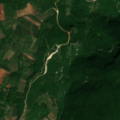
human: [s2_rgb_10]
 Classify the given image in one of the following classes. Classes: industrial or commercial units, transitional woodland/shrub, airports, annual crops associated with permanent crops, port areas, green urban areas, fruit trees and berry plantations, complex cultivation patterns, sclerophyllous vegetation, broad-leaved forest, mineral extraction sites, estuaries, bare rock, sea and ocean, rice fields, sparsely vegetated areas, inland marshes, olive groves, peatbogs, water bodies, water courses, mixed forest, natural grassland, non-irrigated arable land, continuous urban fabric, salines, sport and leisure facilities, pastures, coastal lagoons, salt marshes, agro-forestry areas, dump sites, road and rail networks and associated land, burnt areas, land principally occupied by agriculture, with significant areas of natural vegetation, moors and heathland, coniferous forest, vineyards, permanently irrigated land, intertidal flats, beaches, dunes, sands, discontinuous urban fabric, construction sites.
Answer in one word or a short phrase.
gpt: land principally occupied by agriculture, with significant areas of natural vegetation, broad-leaved forest, transitional woodland/shrub